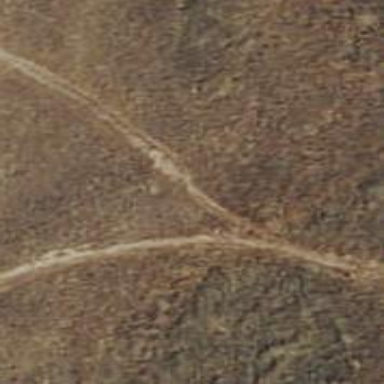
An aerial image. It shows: Unpaved track road.